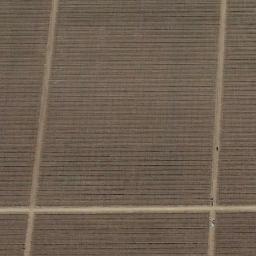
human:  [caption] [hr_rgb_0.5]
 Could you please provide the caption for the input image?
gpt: A tan rectangular farmland .

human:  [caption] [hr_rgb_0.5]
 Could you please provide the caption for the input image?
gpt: Several dirt roads are in rectangular farmlands .

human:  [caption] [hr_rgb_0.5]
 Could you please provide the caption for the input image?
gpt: Several khaki rectangular farmlands are arranged in neat rows .

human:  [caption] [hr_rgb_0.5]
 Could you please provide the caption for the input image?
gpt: There are some bare rectangular farmland .

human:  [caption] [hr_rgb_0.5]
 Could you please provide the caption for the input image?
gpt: There are some brown rectangular farmlands .